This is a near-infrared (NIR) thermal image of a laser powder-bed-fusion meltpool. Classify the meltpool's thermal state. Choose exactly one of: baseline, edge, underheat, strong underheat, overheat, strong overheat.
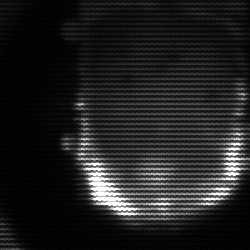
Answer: baseline